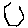
Label: hexagon